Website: home-depot
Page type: review-order
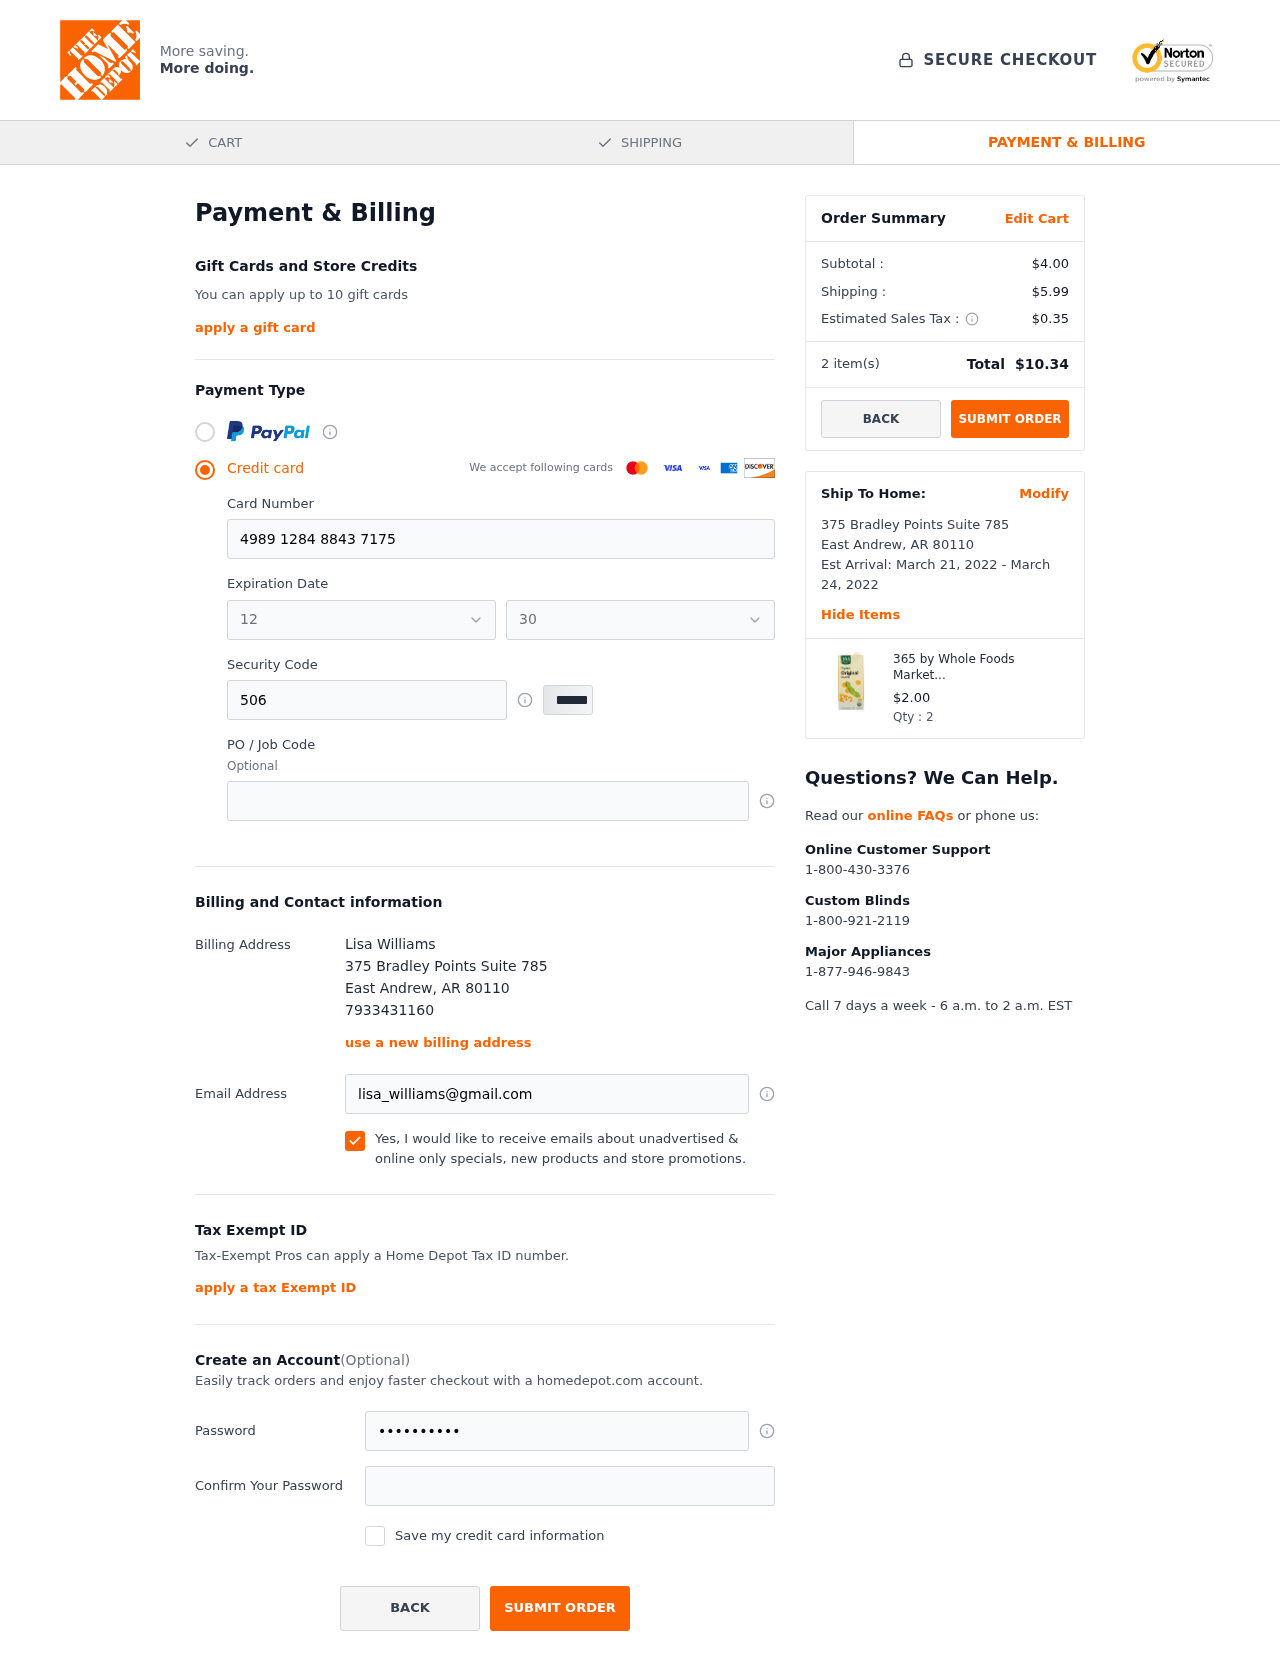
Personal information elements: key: PII_CARD_EXPIRY_MONTH
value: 12
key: PII_CARD_EXPIRY_YEAR
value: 30
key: PII_CITY
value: East Andrew
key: PII_FULLNAME
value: Lisa Williams
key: PII_PHONE
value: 7933431160
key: PII_POSTCODE
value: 80110
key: PII_STATE_ABBR
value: AR
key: PII_STREET
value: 375 Bradley Points Suite 785
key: PII_CARD_NUMBER
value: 4989 1284 8843 7175
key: PII_CARD_CVV
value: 506
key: PII_EMAIL
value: lisa_williams@gmail.com
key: PII_STREET2
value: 375 Bradley Points Suite 785
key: PII_POSTCODE2
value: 80110
Product elements: key: PRODUCT1_NAME
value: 365 by Whole Foods Market, Organic Shelf-Stable Soymilk, Orginal, 32 Fl Oz
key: PRODUCT1_PRICE
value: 2
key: PRODUCT1_QUANTITY
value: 2
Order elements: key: ORDER_SUBTOTAL
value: $4.00
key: ORDER_SHIPPING_COST
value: $5.99
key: ORDER_TAX
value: $0.35
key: ORDER_NUM_ITEMS
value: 2
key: ORDER_TOTAL
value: $10.34
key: ORDER_SHIPPING_DATE
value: March 21, 2022
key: ORDER_DELIVERY_DATE
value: March 24, 2022